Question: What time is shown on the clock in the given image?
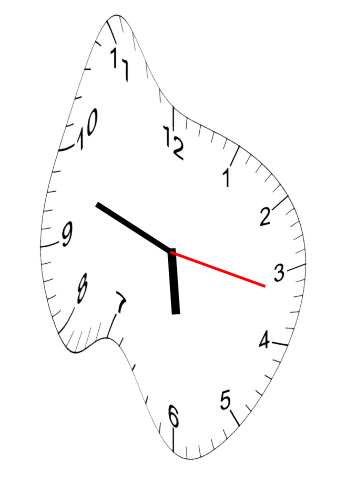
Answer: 05:48:17